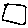
Label: square